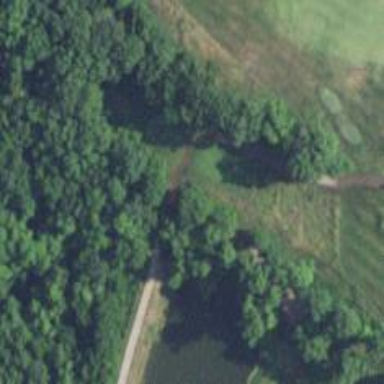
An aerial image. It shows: Pathway for golf carts.